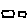
Label: square